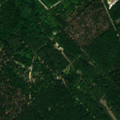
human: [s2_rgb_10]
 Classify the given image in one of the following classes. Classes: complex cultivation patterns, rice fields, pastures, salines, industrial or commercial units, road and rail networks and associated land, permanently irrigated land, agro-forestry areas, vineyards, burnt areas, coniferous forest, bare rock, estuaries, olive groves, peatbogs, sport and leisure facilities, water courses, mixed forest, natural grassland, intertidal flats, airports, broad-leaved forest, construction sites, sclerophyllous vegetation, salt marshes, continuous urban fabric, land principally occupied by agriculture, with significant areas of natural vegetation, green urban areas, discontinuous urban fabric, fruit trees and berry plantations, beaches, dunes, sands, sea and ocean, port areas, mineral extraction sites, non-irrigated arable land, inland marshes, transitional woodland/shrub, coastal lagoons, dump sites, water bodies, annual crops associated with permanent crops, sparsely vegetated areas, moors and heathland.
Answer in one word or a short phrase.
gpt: broad-leaved forest